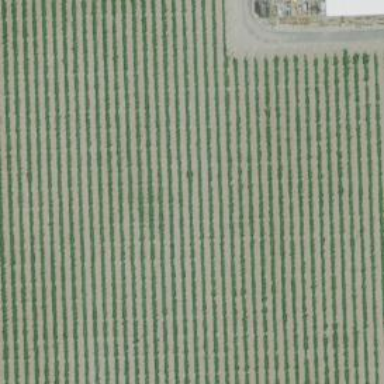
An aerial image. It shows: Orchard.